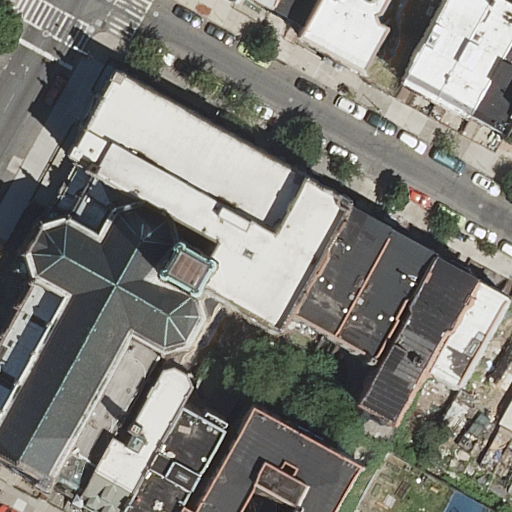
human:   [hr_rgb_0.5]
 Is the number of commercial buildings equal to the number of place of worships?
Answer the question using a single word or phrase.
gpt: no

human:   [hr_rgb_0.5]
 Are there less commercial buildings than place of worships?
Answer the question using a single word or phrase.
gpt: yes

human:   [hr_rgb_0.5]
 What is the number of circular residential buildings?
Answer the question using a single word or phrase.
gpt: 0

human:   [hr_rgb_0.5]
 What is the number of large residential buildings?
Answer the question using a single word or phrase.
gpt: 2

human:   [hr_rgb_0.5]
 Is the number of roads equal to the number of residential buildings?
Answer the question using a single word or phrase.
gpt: no

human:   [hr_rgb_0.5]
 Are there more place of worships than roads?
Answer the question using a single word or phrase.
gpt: no

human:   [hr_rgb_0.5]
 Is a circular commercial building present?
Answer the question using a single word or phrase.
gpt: no

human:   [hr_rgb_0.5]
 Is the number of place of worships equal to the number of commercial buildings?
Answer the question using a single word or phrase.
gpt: no

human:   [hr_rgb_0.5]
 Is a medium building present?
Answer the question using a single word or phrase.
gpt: yes

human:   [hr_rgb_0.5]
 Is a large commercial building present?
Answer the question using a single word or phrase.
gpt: no

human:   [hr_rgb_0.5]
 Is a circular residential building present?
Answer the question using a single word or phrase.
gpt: no

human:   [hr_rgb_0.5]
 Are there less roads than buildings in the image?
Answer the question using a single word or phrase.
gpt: yes

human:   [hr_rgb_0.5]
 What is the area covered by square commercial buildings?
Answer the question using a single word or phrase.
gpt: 0m2

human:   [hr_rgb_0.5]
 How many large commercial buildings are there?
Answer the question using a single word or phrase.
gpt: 0

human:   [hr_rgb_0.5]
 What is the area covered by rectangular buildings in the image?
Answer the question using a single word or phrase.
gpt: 1635m2

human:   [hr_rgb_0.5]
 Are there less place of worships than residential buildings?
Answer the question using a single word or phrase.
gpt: yes

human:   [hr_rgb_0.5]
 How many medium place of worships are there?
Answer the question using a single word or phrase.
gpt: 0

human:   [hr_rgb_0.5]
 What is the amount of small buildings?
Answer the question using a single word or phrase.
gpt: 5

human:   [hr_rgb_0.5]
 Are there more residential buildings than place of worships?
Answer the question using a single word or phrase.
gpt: yes

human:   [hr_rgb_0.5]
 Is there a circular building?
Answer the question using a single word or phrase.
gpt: no

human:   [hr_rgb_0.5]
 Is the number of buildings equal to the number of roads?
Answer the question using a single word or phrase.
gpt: no

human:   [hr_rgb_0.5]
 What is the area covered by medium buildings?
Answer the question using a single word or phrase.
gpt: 1720m2

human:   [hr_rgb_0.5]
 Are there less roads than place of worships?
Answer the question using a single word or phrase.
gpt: no

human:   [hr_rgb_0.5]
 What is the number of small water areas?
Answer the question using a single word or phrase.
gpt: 0

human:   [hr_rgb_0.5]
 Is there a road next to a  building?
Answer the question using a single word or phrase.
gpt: yes

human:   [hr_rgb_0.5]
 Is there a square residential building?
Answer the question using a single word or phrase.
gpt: no

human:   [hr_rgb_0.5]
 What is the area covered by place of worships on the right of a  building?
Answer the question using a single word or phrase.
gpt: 0m2

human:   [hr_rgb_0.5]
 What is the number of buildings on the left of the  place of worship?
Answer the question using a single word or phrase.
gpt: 0

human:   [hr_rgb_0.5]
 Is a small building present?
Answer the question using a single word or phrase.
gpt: yes

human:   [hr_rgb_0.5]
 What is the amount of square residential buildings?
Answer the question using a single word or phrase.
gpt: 0

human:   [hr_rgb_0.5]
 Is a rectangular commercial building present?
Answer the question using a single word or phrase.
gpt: no

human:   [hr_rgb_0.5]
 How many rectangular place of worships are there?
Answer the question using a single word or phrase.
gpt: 1

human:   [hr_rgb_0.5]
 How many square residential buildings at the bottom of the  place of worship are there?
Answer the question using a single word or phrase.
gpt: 0

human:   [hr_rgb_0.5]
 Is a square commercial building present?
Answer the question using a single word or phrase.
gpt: no

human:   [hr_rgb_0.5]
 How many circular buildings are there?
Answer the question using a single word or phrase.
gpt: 0

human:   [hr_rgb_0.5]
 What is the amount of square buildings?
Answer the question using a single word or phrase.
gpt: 0